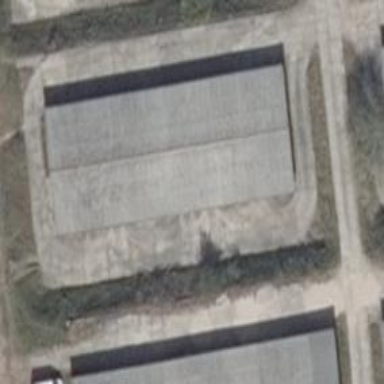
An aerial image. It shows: Group of garages.